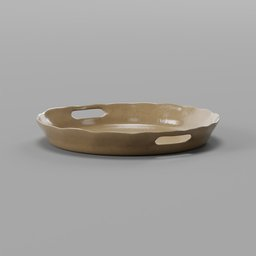
Label: tools